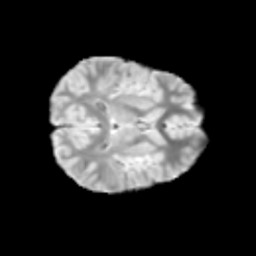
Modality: T2w
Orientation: axial
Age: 11
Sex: female
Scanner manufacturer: siemens
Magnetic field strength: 3 T
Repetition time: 3.8 s
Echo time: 0.07 s